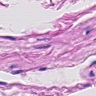
Metastatic tissue present: no